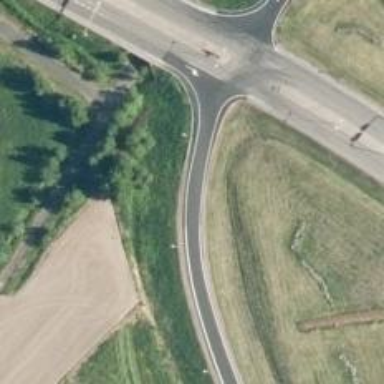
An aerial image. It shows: Asphalt motorway link.